Question: I have a problem with a "unknown" column.
This is the error I get back in firebug.
> ERROR: SQLSTATE[42S22]: Column not found: 1054 Unknown column 'admin' in 'where clause'UPDATE users SET session_key = <PHONE> WHERE username = 'admin'
this is the parameters and call statement
> $table = 'users';$fields_vals = array( 'session_key' => $session_key );$where = array('username' => $username);$dbResult = $this->DB->sql_update($fields_vals, $table, $where);
'''
/*
* UPDATE
* $data -> assoc array containing (field => value) to be UPDATED.
* $where -> Where clause (only a single argument)
* $table -> to be updated
*/
public function sql_update($fieldsVals, $table, $where)
{
try {
//Values to be updated in in a assoc array
//Extract values and fields and concatenate with '=' ( field = value )
$upd_string = '';
foreach($fieldsVals as $name => $value){
$upd_string .= $name .' = :'. $name .' ,';
}
//Trim last comma that was appended
$upd_string = rtrim($upd_string, ',');
// Formulate the where clause
$where_str = '';
foreach($where as $wName => $wValue){
$where_str .= "$wName = $wValue";
}
//Set Query
//$query = "UPDATE {$table} SET {$upd_string} WHERE $where_str";
// THIS IS WHERE I EXPLICITLY RAN THE QUERY, BUT GOT EXACTLY THE SAME ERROR.
$query = "UPDATE users SET session_key = <PHONE> WHERE username = 'admin'";
$stmt = $this->conn->prepare($query);
//Exec
foreach($fieldsVals as $k => &$v){
$stmt->bindParam(":{$k}", $v);
}
$stmt->execute();
return true;
} catch(PDOException $e) {
echo 'ERROR: ' . $e->getMessage();
return false;
}
}
'''
Here is proof that the column does exist.

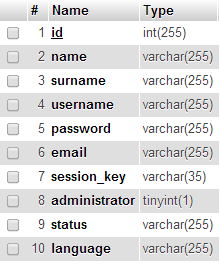
Answer: Try passing your 'WHERE' attribute in as a prepared variable:
'''
$query = "UPDATE users SET session_key = <PHONE> WHERE username = :username";
$fieldsVals[":username"] = "admin";
'''